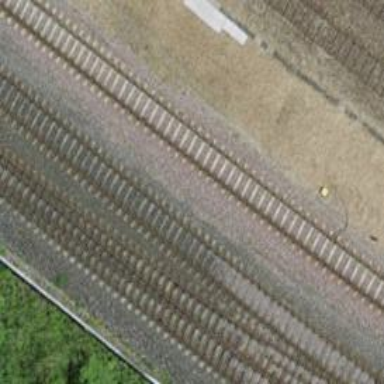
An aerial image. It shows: Railway line on embankment.